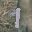
Label: 7